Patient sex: M
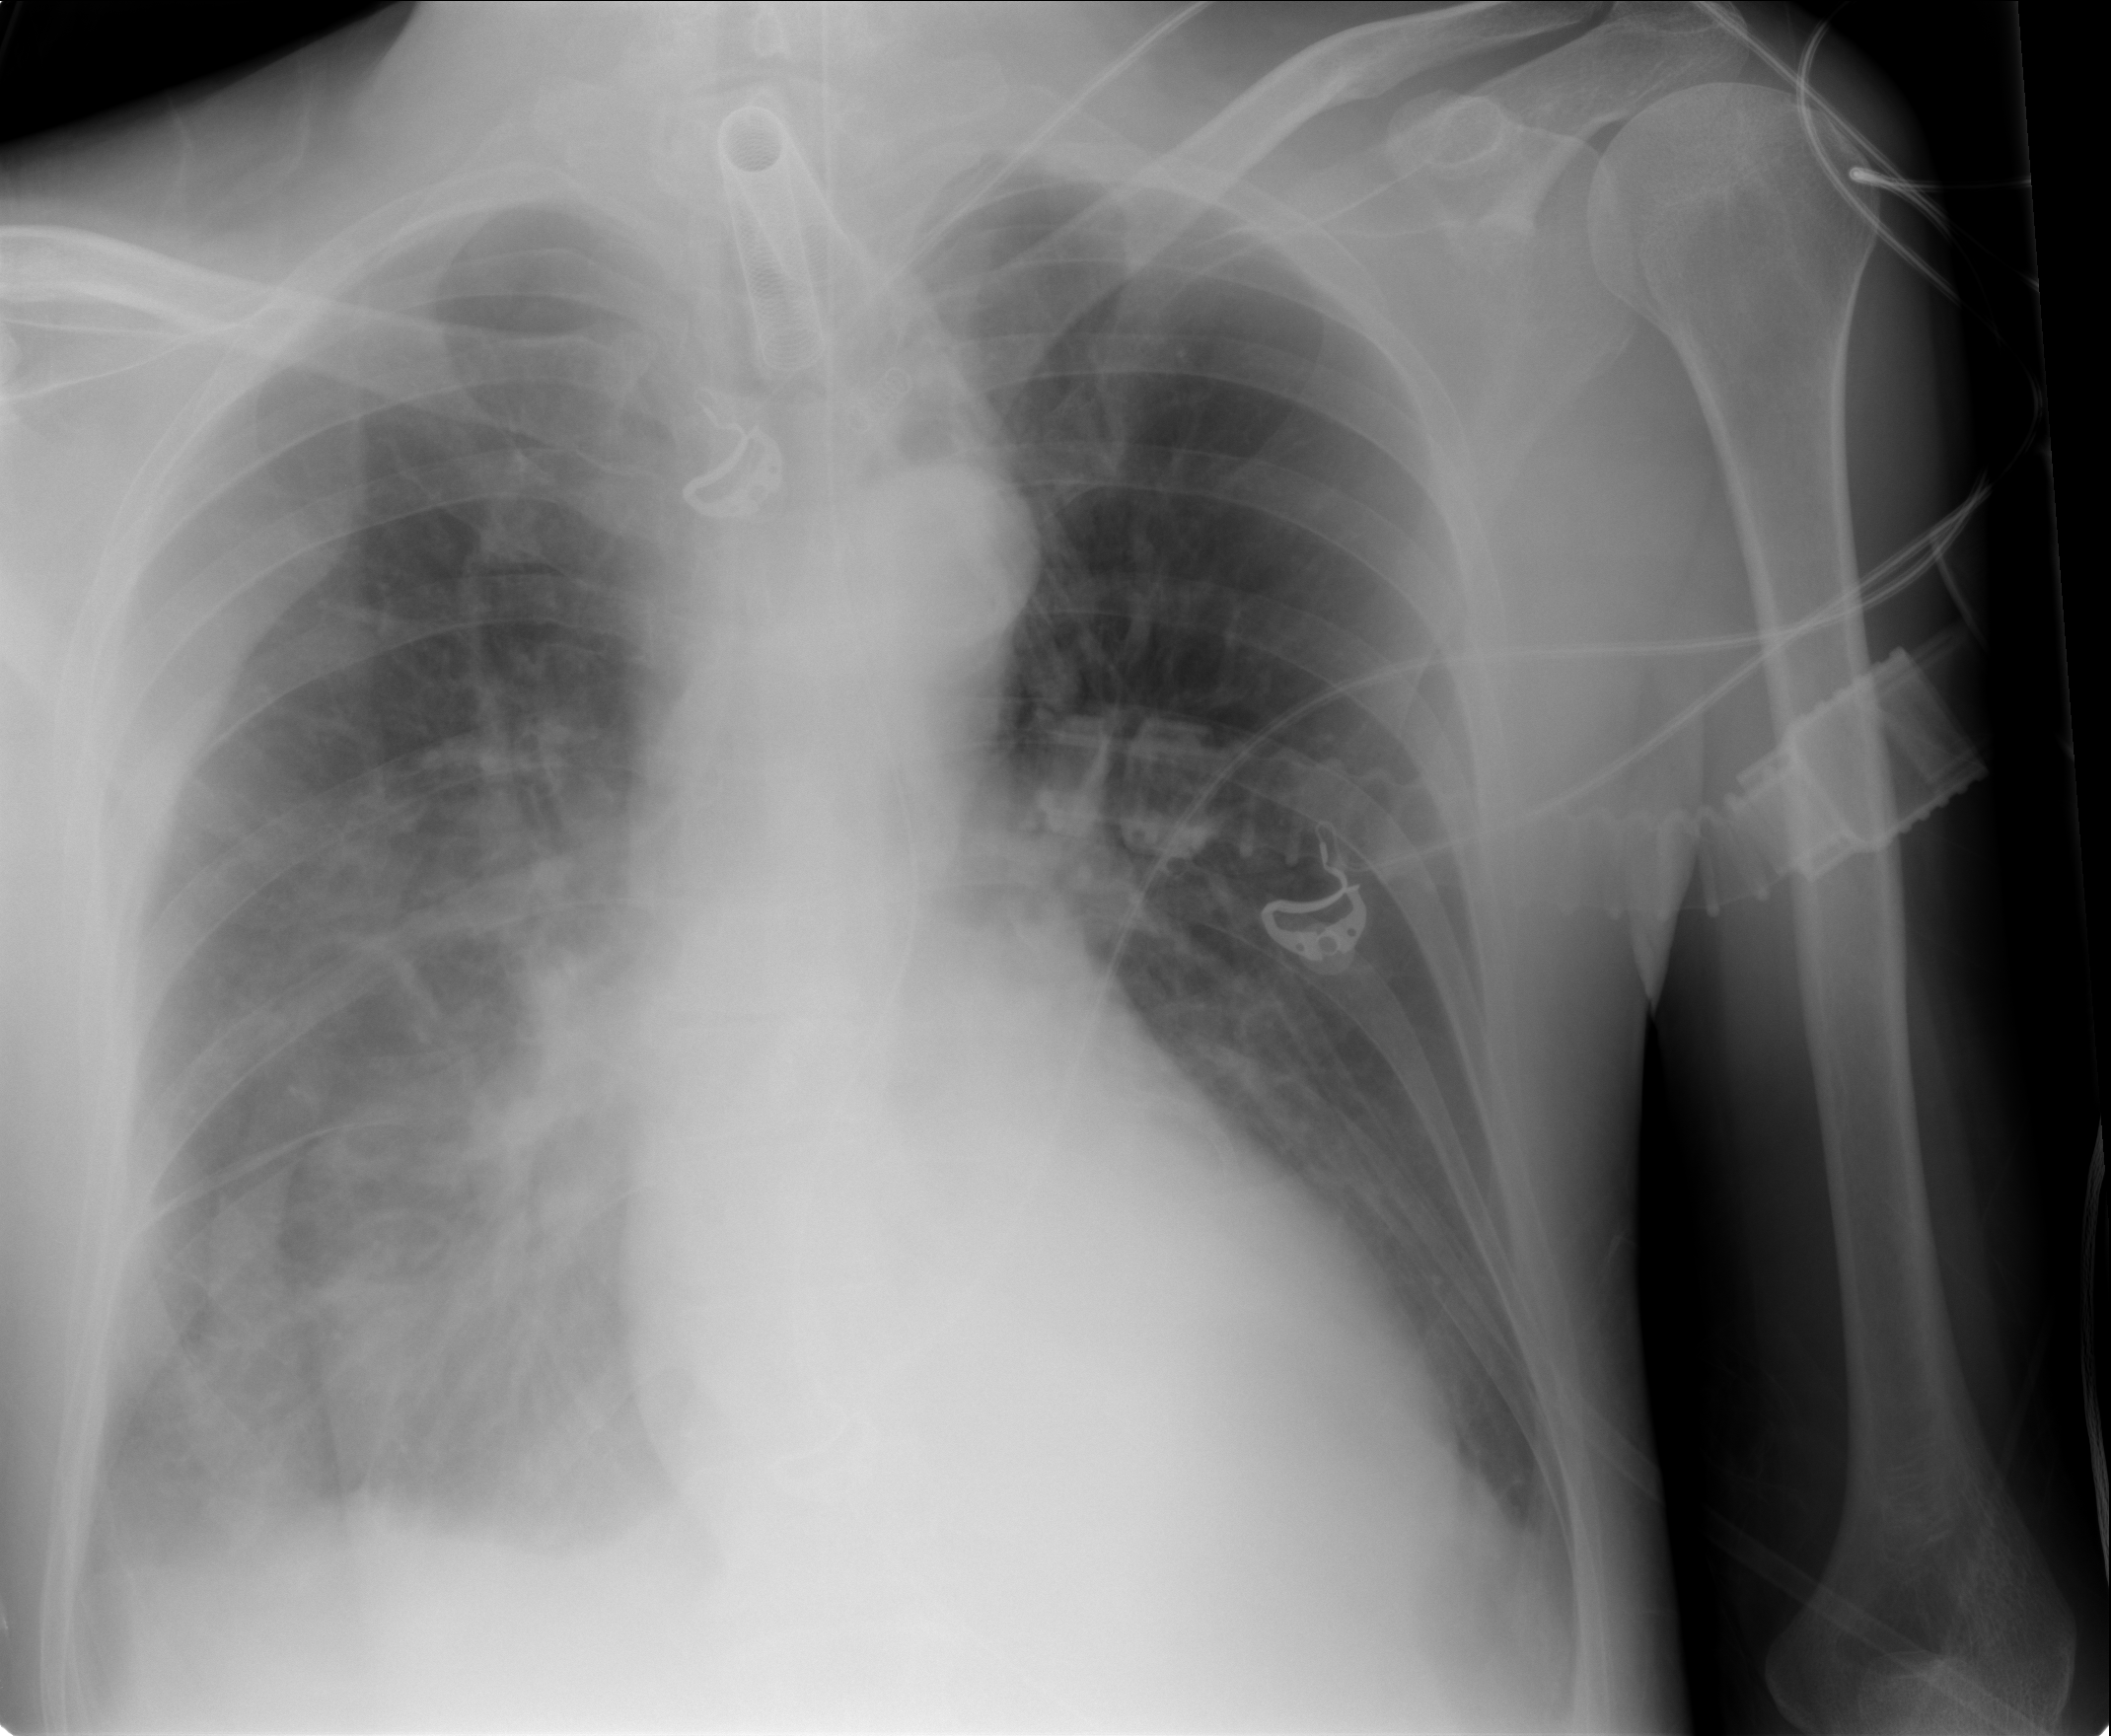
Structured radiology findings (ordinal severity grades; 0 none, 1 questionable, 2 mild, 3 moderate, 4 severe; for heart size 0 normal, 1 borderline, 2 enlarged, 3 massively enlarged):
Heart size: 0
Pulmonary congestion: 0
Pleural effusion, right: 2
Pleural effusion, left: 0
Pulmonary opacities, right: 2
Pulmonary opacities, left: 0
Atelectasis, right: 2
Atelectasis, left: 2